Question: I created a UICollectionView with custom Cells in a horiztontally swipe diretcion (Image 1).
Now the costumer wants to see the next Cells on the left end the right side of the Display (Image 2).
Has anyone an Idea?
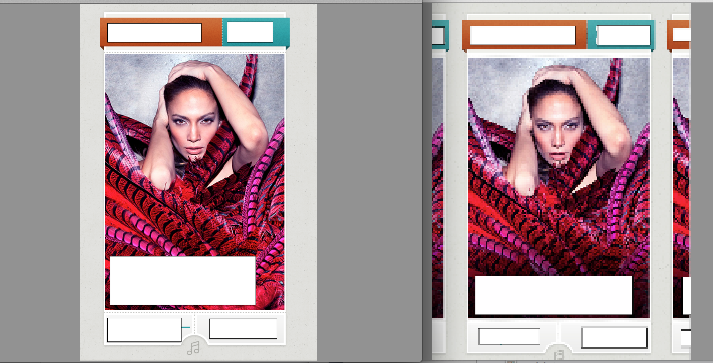
Answer: Thanks but i already solved this problem using this <URL>